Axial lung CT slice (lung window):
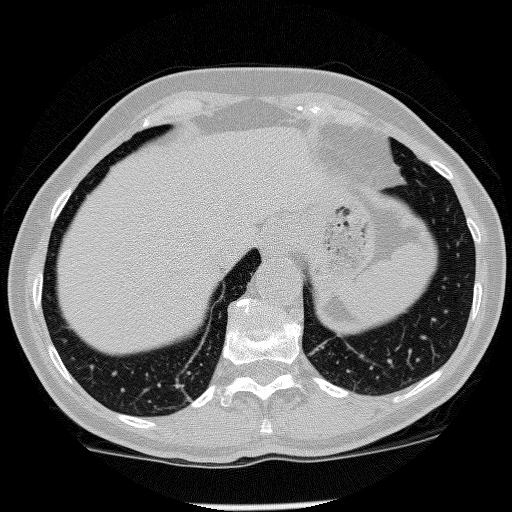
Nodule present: no